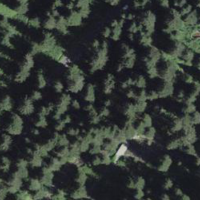
EUNIS habitat code: 43
Species observed at this site:
Astrantia major
Petasites hybridus